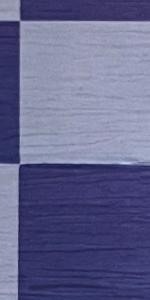
Label: Empty